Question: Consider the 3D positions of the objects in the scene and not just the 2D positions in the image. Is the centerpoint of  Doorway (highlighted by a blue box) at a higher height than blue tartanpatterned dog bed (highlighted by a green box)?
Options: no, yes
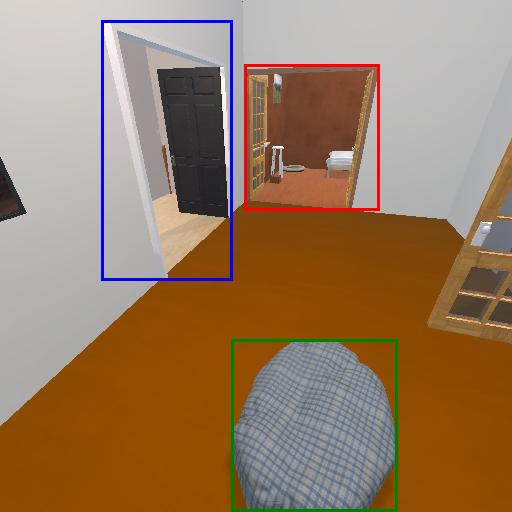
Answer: no